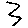
Label: zigzag